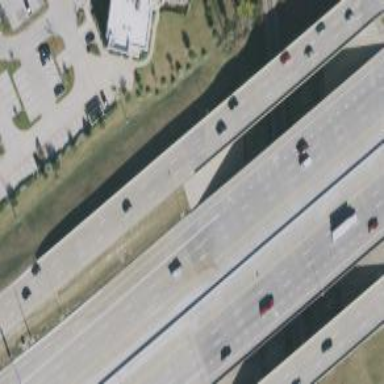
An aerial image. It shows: Asphalt surface road with bridge. This is secondary road with frontage road.